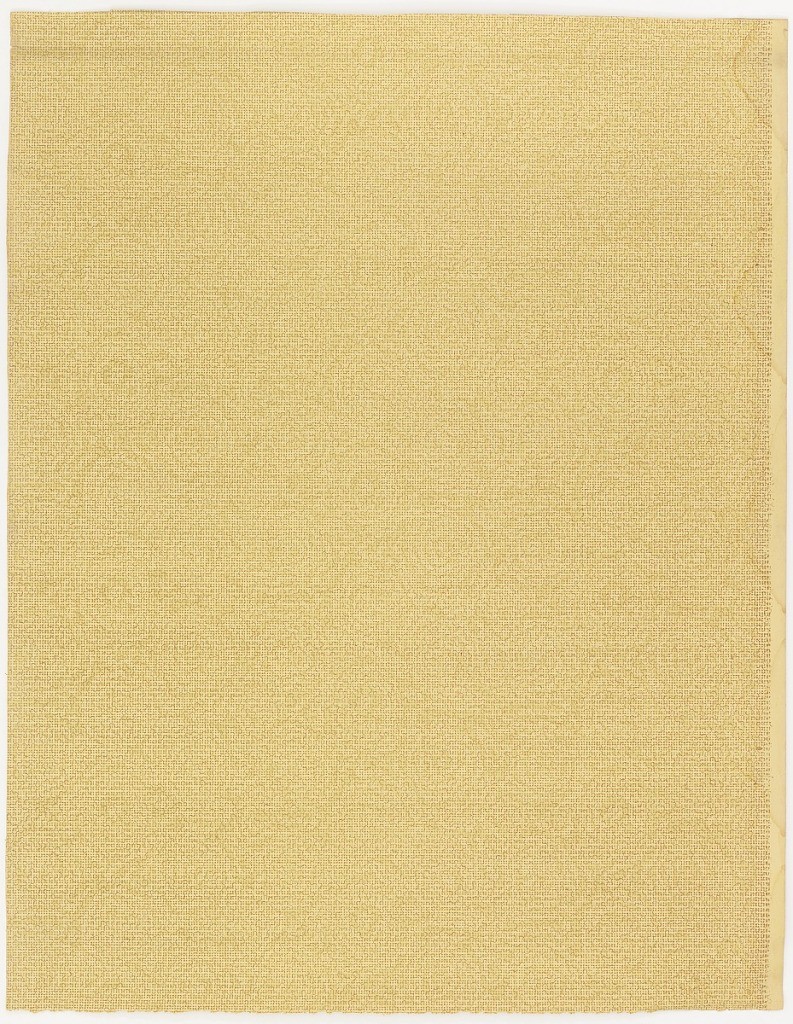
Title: Sidewall
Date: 1905–1915
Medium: Machine-printed paper
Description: Very subtle pattern appearing like stylized roses, printed in tan on tan ground.